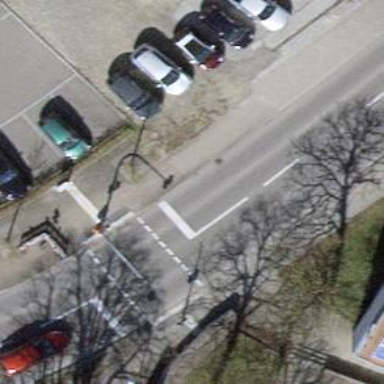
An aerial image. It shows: Road with traffic signals.